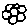
Label: flower